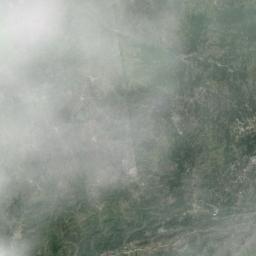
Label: cloud